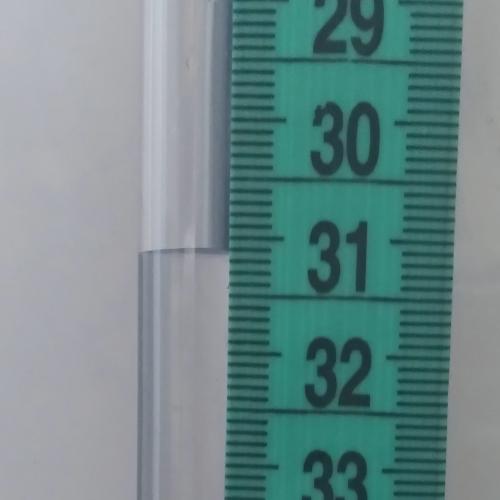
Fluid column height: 31.1 cm